Question: I've a folder named 'values-v19' with a 'styles.xml' file. This file contain:
'''
<item name="android:windowTranslucentNavigation">true</item>
<item name="android:windowTranslucentStatus">true</item>
<item name="android:fitsSystemWindows">true</item>
'''
And the app looks like:

How do I get the status bar with the same color as the ActionBar?
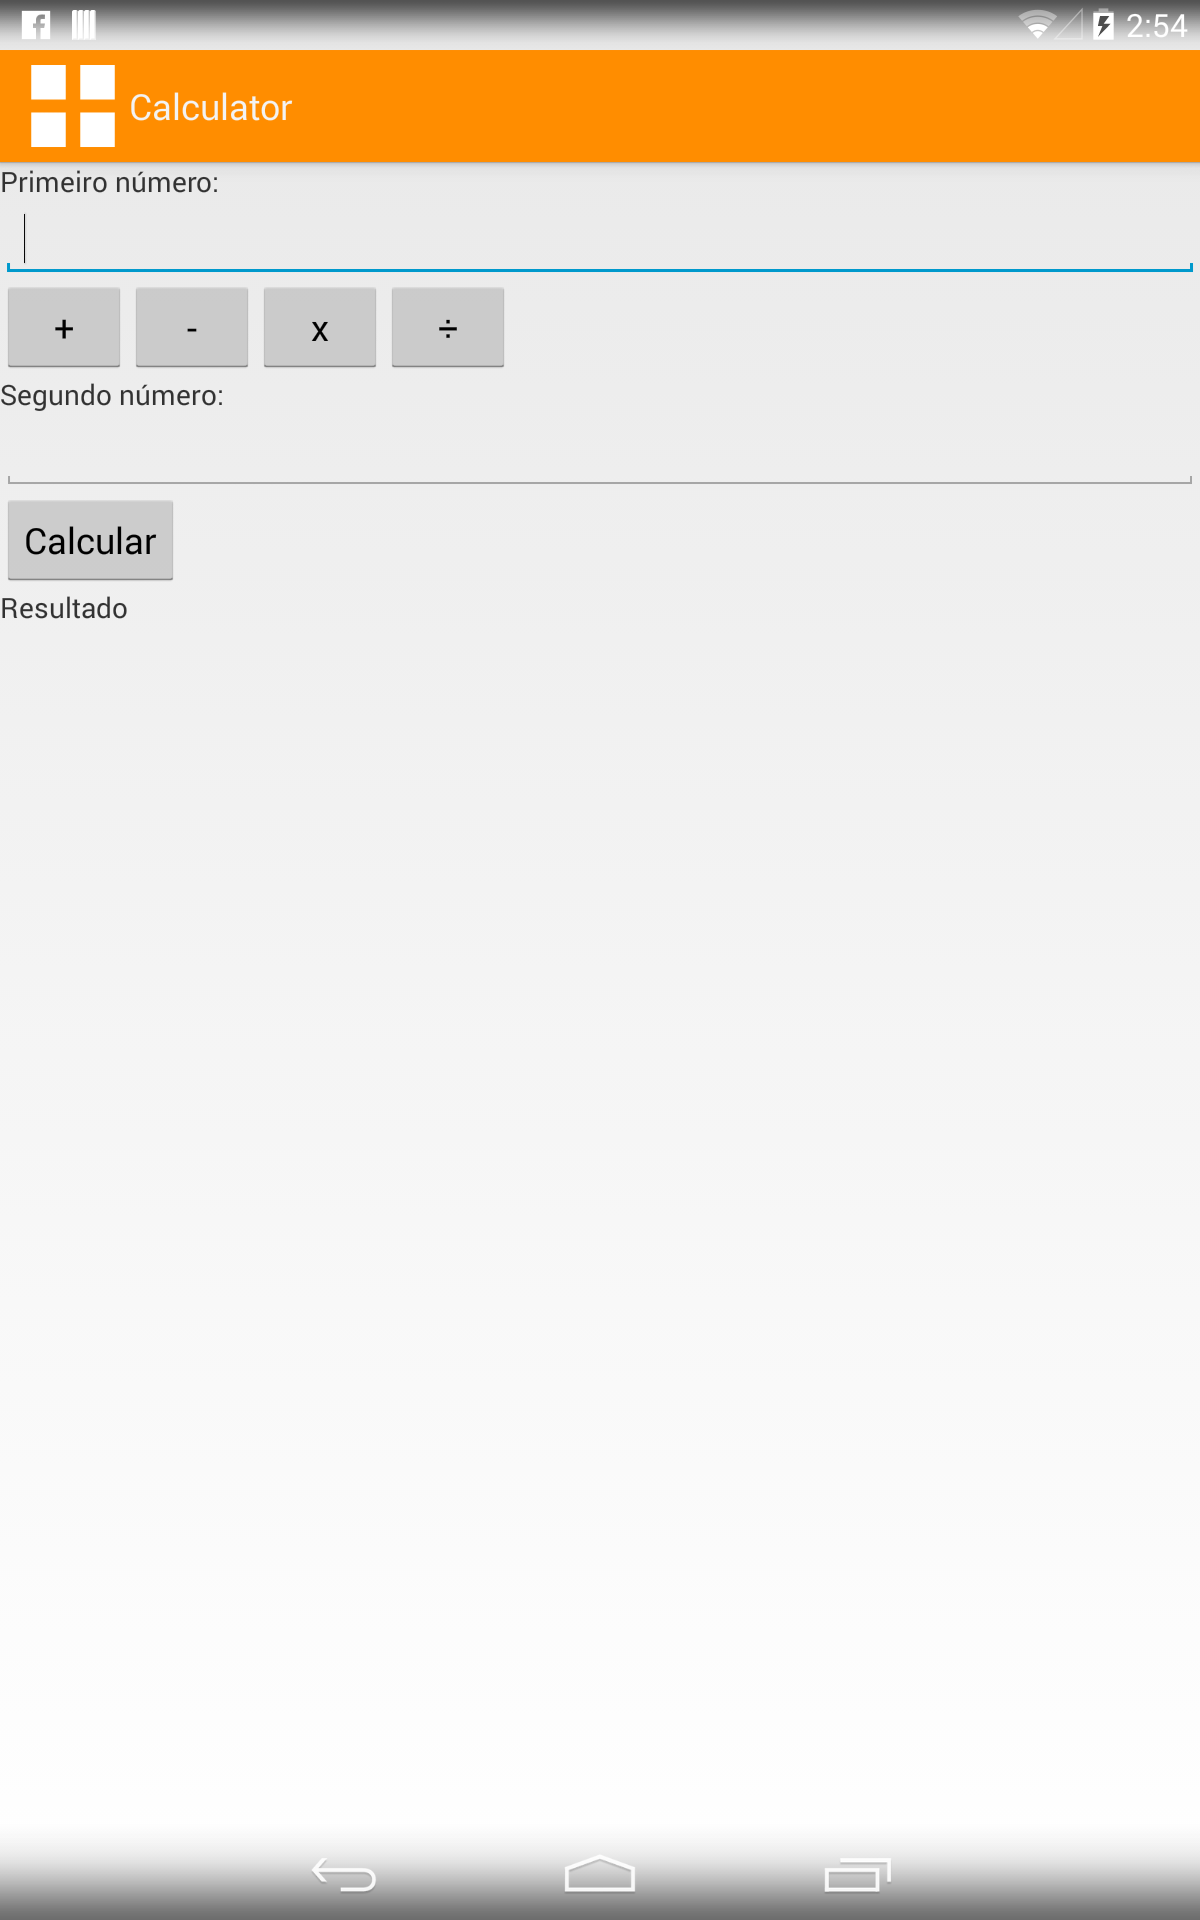
Answer: Check out the <URL> library. It does exactly what you need.